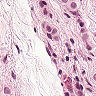
Metastatic tissue present: yes